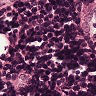
Metastatic tissue present: no